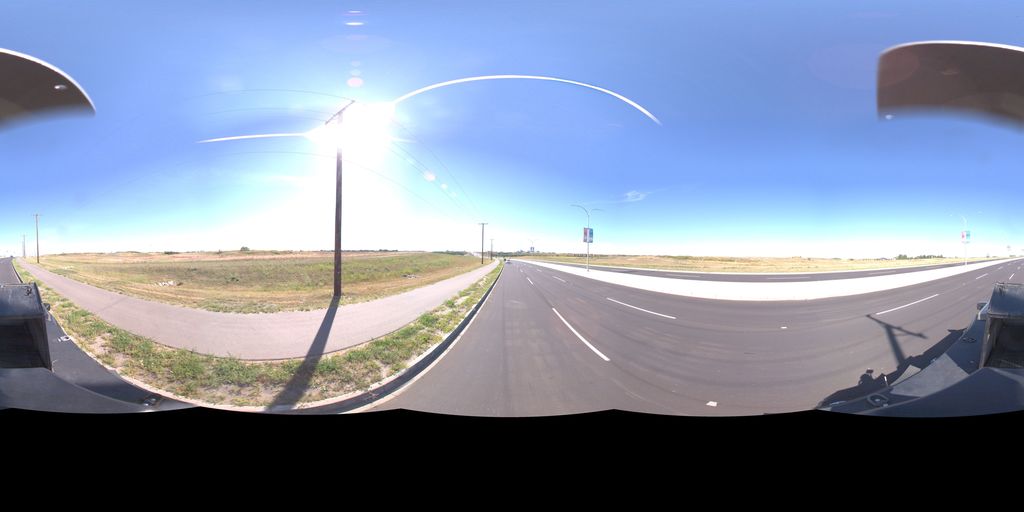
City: saskatoon